Interaction volume radius: 10 \u00c5
Interaction volume height: 15 \u00c5
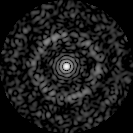
Disorder parameter: 0.8282